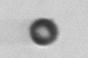
Label: bead